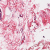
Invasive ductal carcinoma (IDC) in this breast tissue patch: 0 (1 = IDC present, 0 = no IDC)